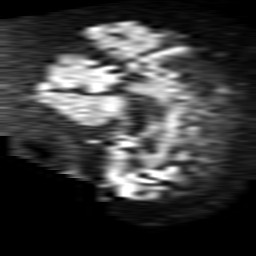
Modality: TRACE
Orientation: sagittal
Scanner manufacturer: philips
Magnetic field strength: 1.5 T
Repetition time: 3.684 s
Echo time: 0.09411 s